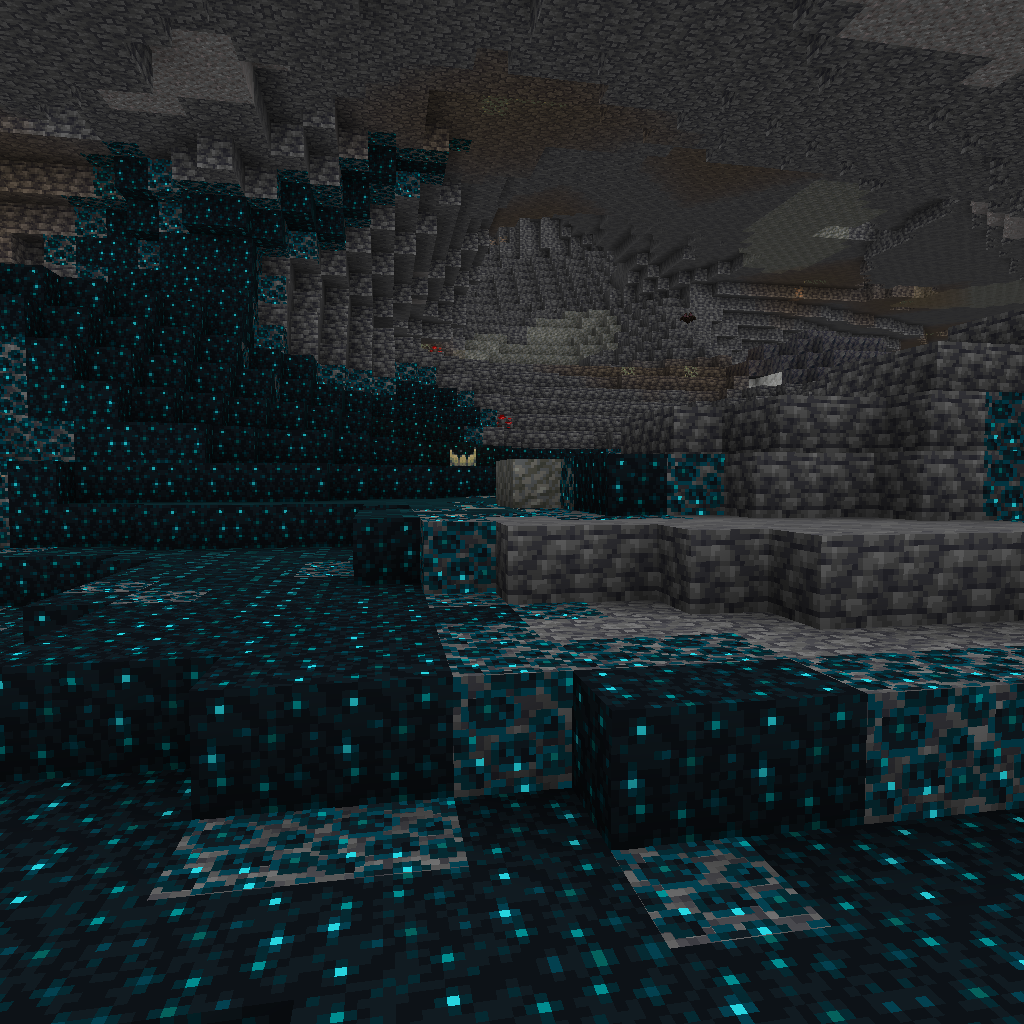
deep dark cave system